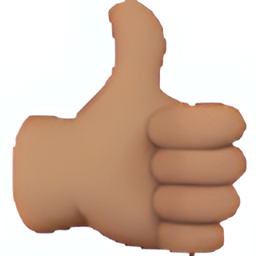
Name: thumbs up sign
Emoji: 👍🏽
Group: People & Body
Sub-group: hand-fingers-closed